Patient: sex M, age 57
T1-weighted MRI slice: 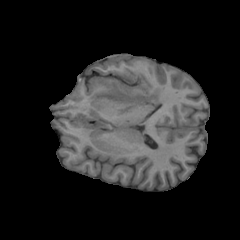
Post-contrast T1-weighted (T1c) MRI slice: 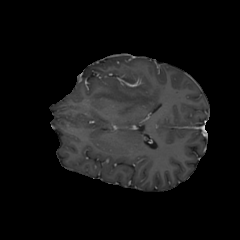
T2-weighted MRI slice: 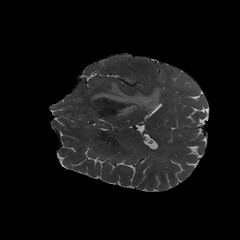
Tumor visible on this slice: yes
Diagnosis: Glioblastoma, IDH-wildtype
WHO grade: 4